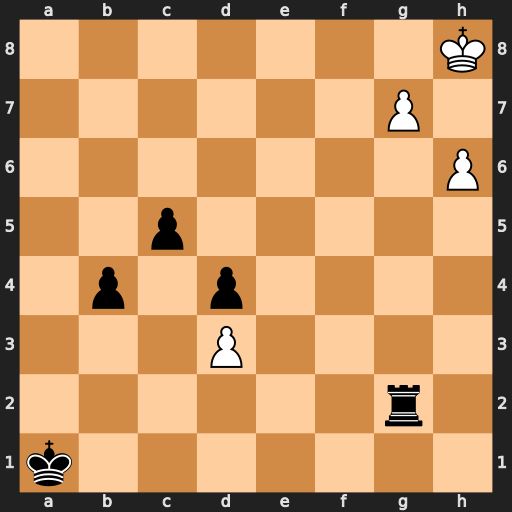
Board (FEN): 7K/6P1/7P/2p5/1p1p4/3P4/6r1/k7
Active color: w
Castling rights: -
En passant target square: -
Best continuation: h7 b3 g8=Q Rxg8+ hxg8=Q b2 Qa8+